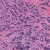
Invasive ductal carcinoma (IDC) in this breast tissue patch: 1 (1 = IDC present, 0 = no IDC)